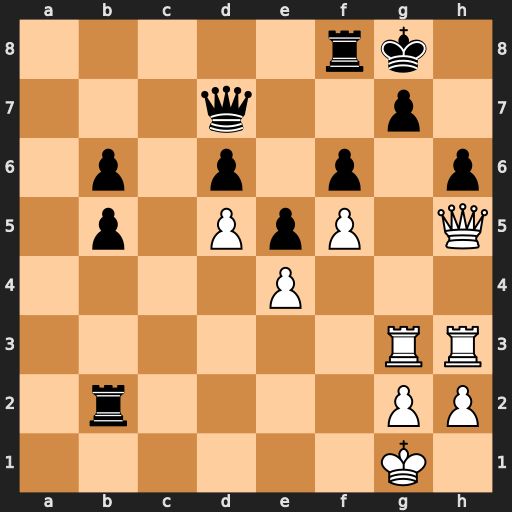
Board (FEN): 5rk1/3q2p1/1p1p1p1p/1p1PpP1Q/4P3/6RR/1r4PP/6K1
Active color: w
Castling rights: -
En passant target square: -
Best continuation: Qxh6 Rb1+ Kf2